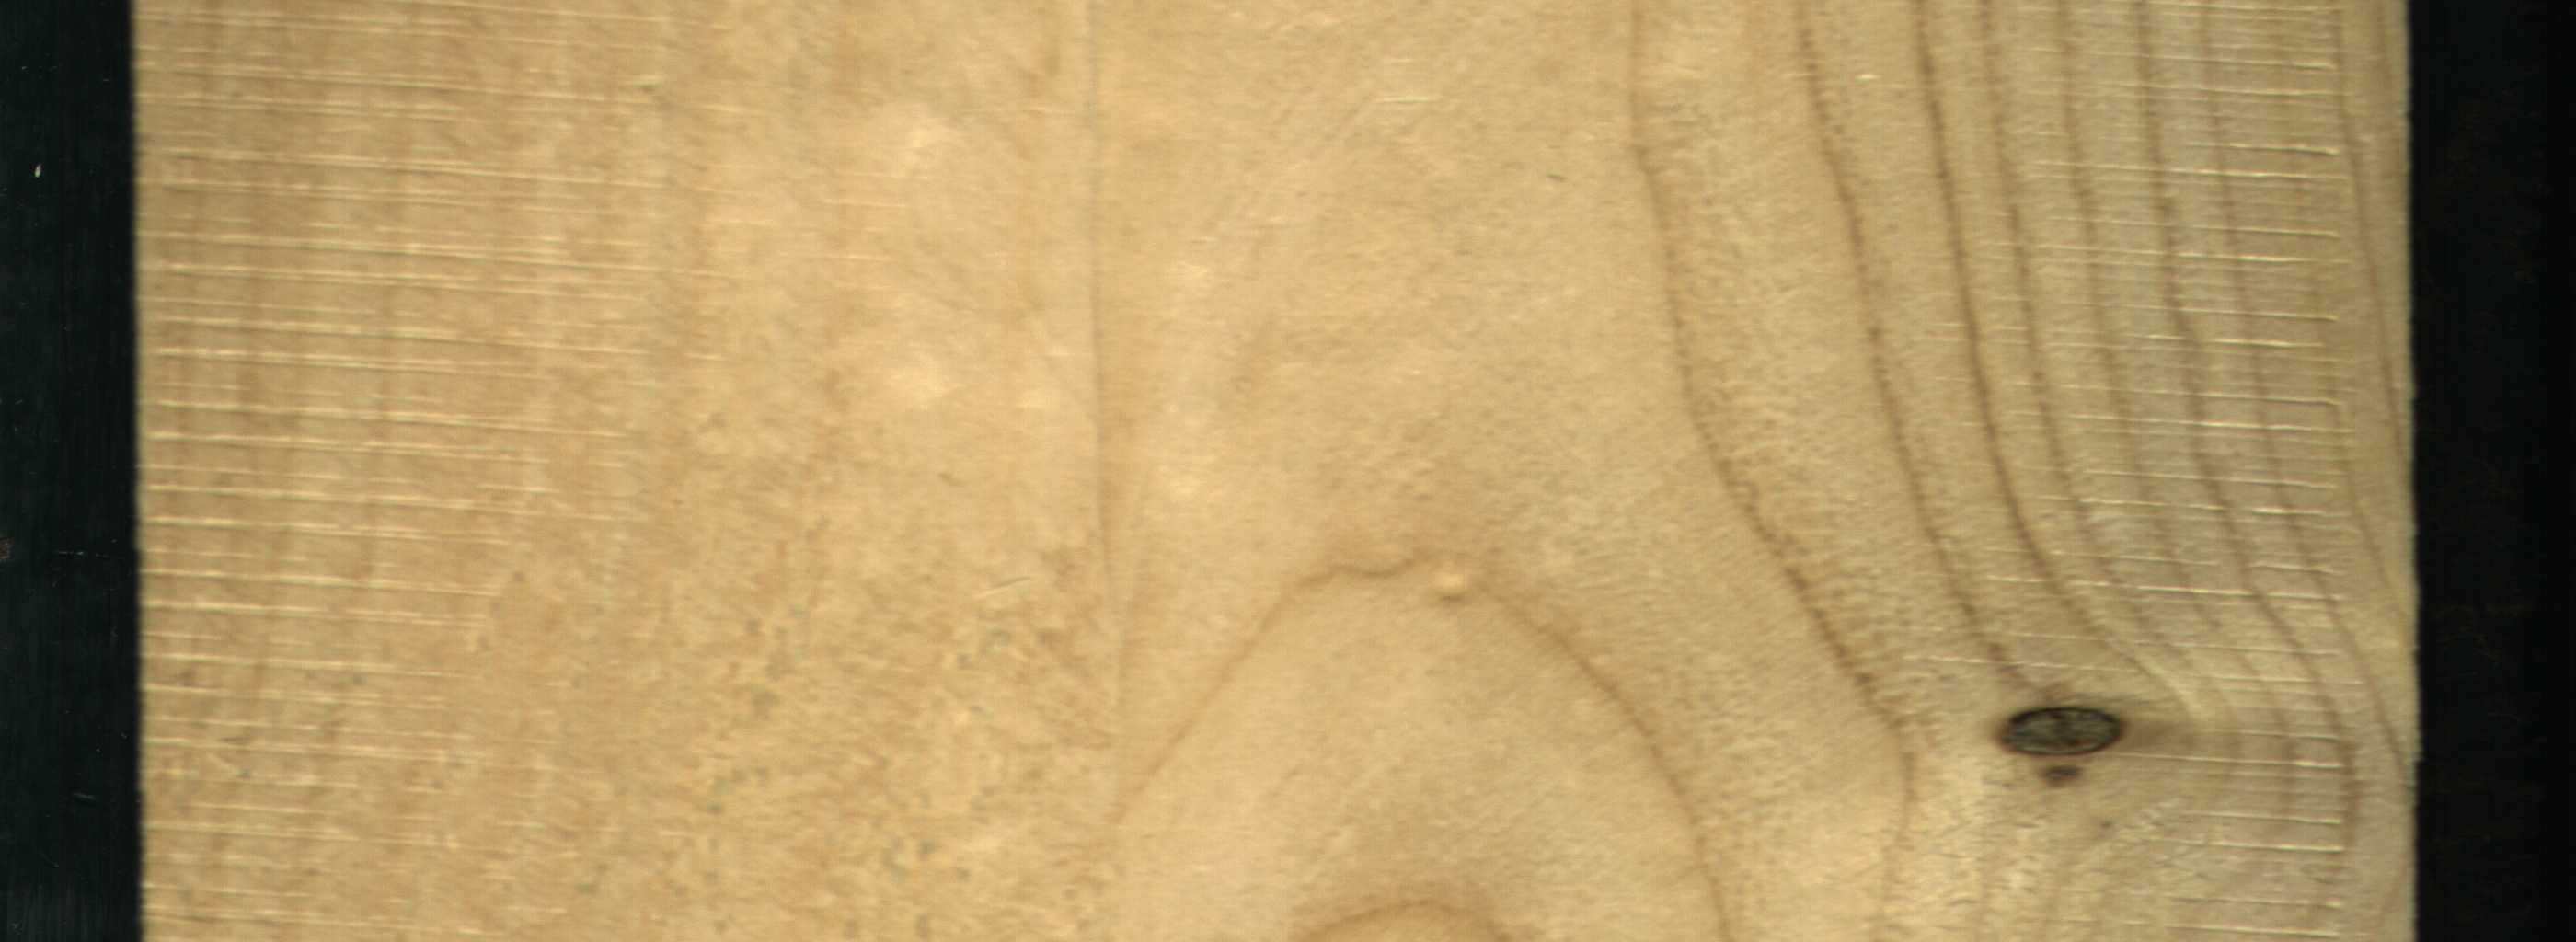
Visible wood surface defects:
Dead_Knot